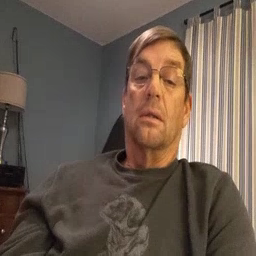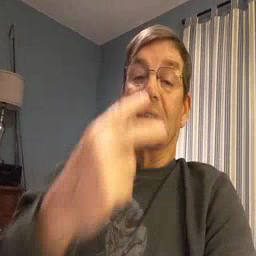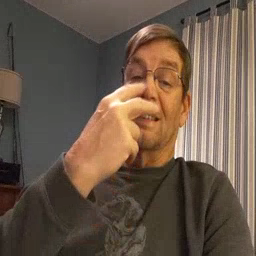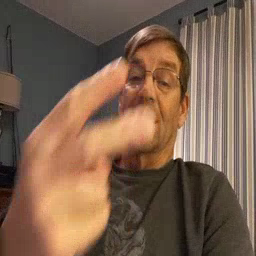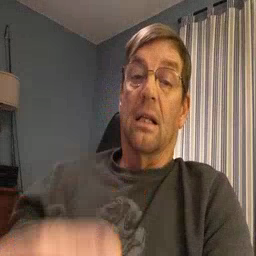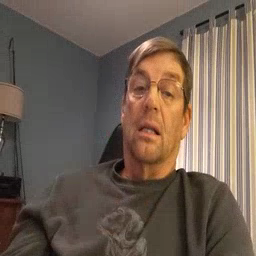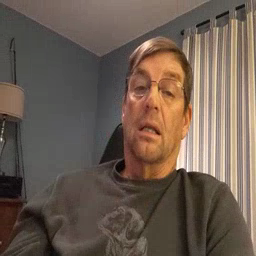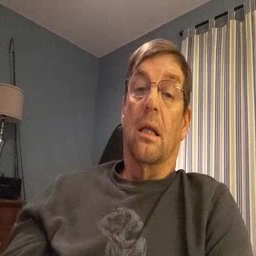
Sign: see